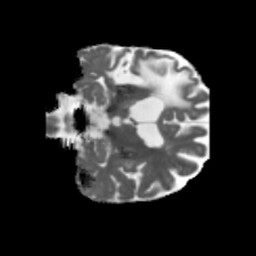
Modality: MD
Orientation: coronal
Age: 52
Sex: male
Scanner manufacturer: siemens
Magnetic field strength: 3 T
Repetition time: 5.47 s
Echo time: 0.0854 s